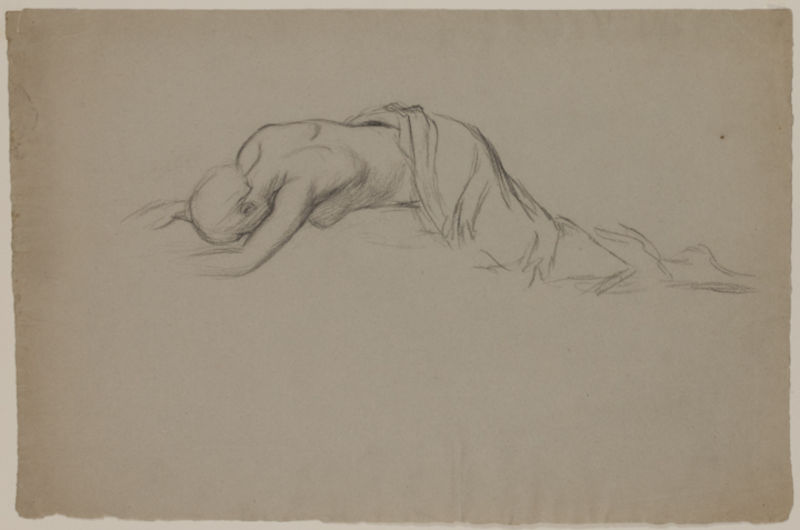
Titel: Female Nude
Künstler: Homer Dodge Martin
Standort: Amherst (Massachusetts, USA)
Institution: Mead Art Museum, Amherst College
Schlagwörter: white, women, arm, black, dark, female, hair, robe, woman, bed, blanket, sheet, sad, man, naked, nude, ear, girl, head, feet, light, side, drawing, paper, features, line, sketch, breast, drape, person, human, beggar, arms, neck, pose, shoulder, draft, back, bald, foot, study, pencil, form, legs, lines, cloth, bare, breasts, figure, shoulders, shading, asleep, charcoal, lying, sleeping, begging, poor, bow, body, praying, reclining, bones, shape, broken, sepia, anatomy, leg, hurt, depth, unfinished, posture, dick, incomplete, crying, repose, prone, down, crude, bowing, boobs, tits, laying, penci, line drawing, centered composition, shaded, elbows, waist, semi-nude, sketc, boob, spine, covered, spare, begger, tit, xx century, side boob, prostrate, cum, #head, extended, pencil prone, prawing, shoulder blades, partial nudity